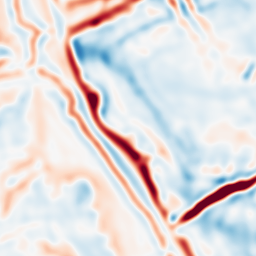
Category: multiscale
Decomposition family: log
Decomposition parameters: sigma: 5
Upsampling method: bspline
Upsampling parameters: scale: 8
Upsampling scale: 8